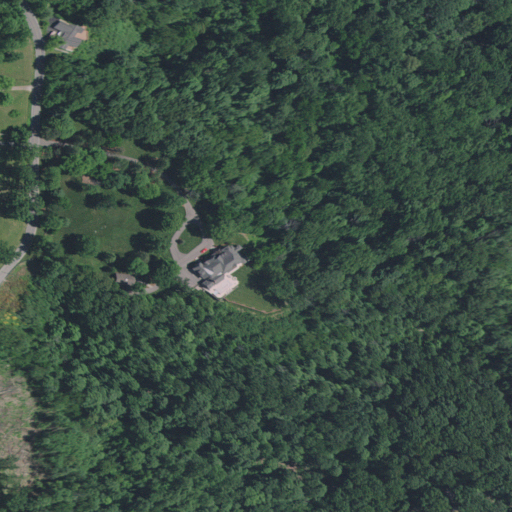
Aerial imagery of mountain in Indiana named Spickert Knob containing deciduous forest, mixed forest, open development, and pasture